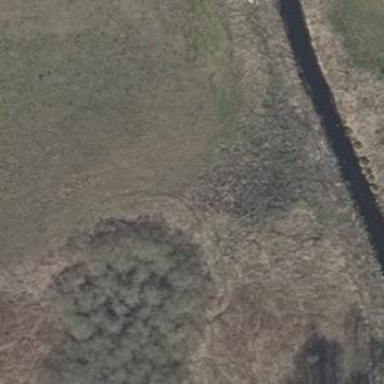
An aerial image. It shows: Marsh wetland surrounded by meadow.